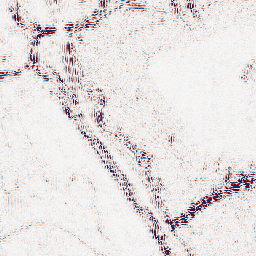
Category: wavelet
Decomposition family: wavelet_reverse_biorthogonal
Decomposition parameters: wavelet: rbio2.4
level: 2
Upsampling method: sinc_hamming
Upsampling parameters: scale: 2
kernel_size: 8
Upsampling scale: 2